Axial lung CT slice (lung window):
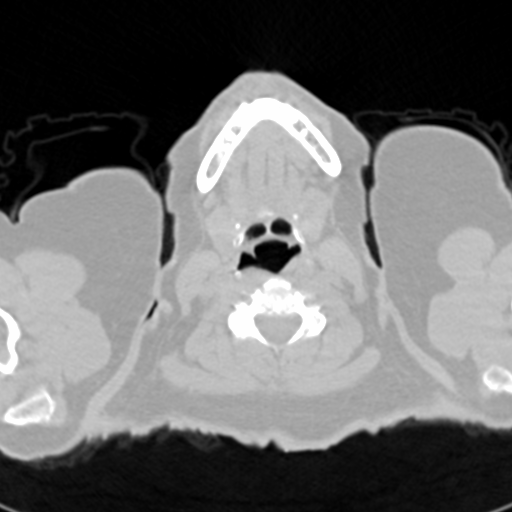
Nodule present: no